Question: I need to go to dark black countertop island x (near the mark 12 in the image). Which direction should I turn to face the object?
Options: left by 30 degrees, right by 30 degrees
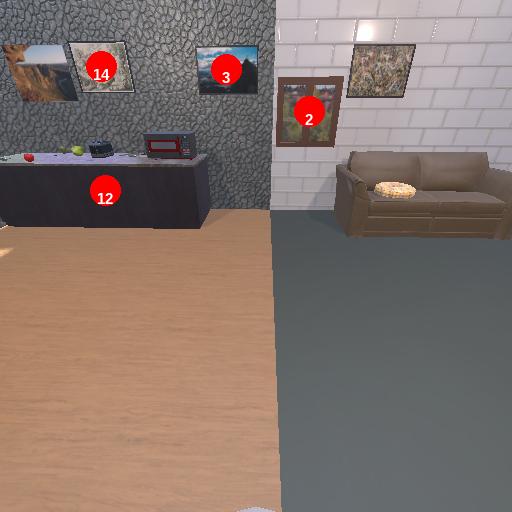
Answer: left by 30 degrees